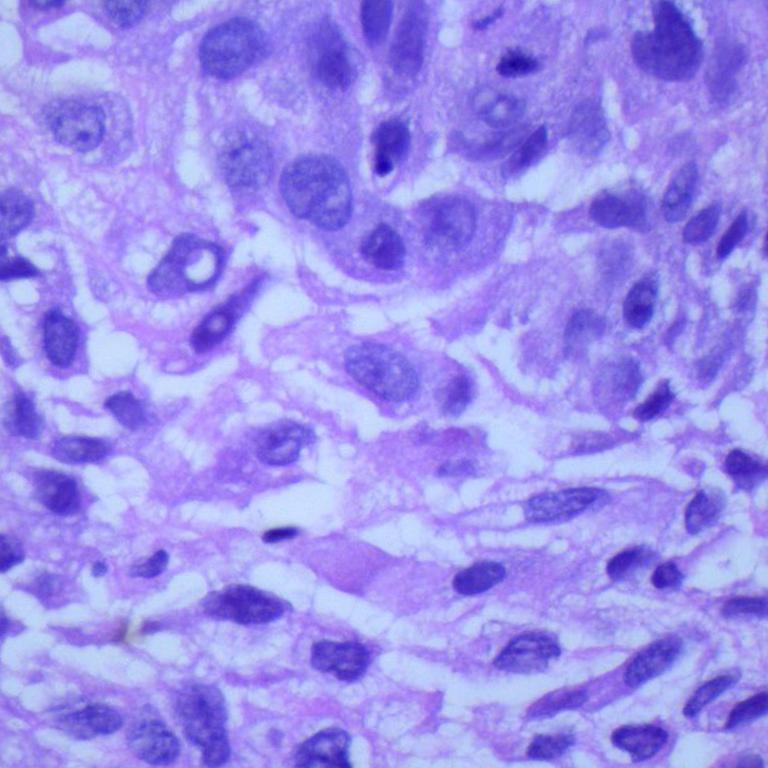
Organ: lung
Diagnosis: squamous carcinomas